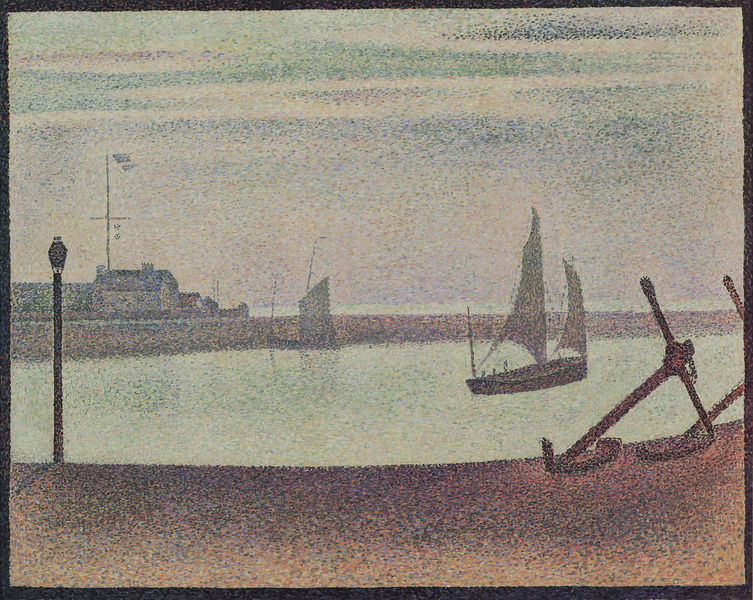
Titel: Le Chenal de Gravelines, un soir
Künstler: Georges Pierre Seurat
Standort: New York (New York)
Institution: The Museum of Modern Art
Schlagwörter: blau, dunkel, himmel, meer, wasser, wolken, grün, impressionismus, landschaft, sand, see, stadt, ufer, abend, braun, grau, hell, lampe, laterne, schwarz, türkis, dach, haus, rot, blass, dämmerung, horizont, häuser, spiegelung, wind, einsam, boot, boote, schornstein, schiff, schiffe, segel, segelboot, segelschiffe, strand, fahne, mast, pointilismus, segelschiff, lila, nebel, violett, hafen, hafenmauer, kai, masten, fahnenmast, menschenleer, bucht, punkte, mole, trüb, seurat, anker, pointillismus, neoimpressionismus, post-impressionismus, pastellig, dock, ankeer, schziffe, seroit